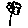
Label: flower